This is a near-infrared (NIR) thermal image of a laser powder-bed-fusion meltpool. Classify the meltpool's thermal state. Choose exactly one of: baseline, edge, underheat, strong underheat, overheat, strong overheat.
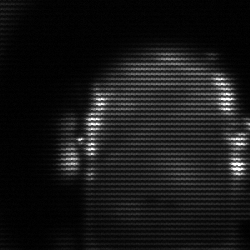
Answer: baseline